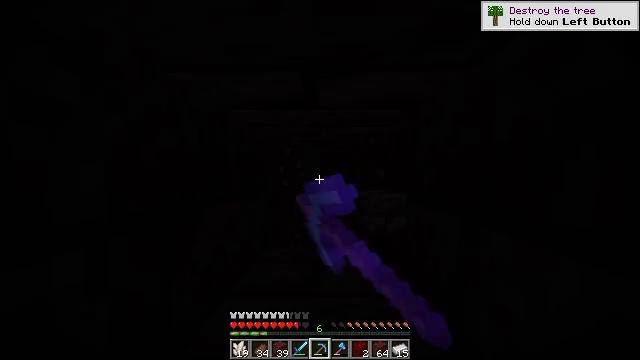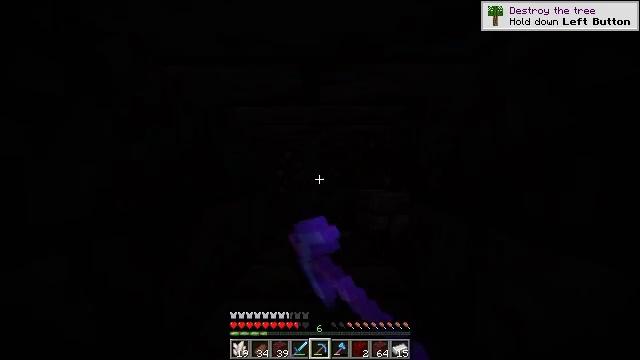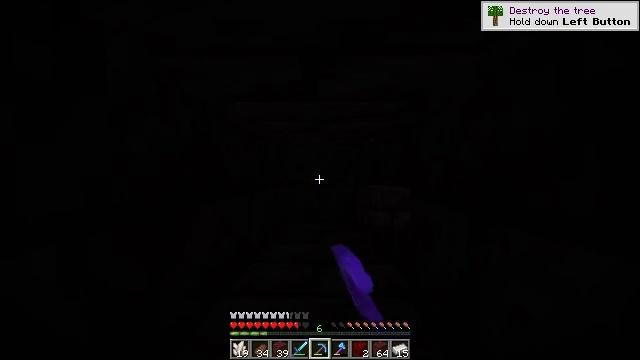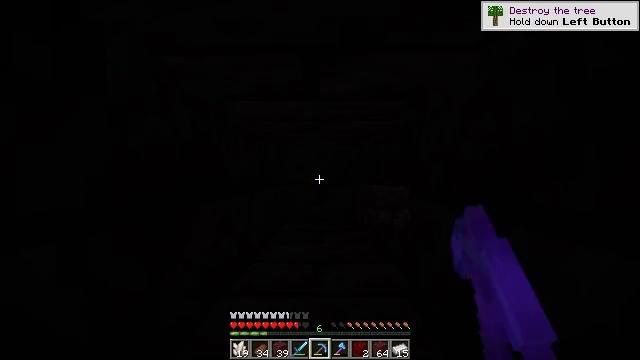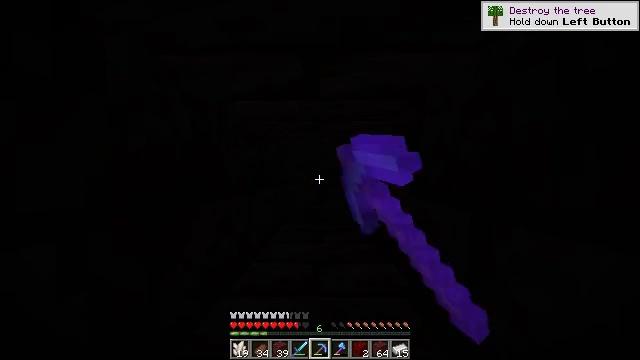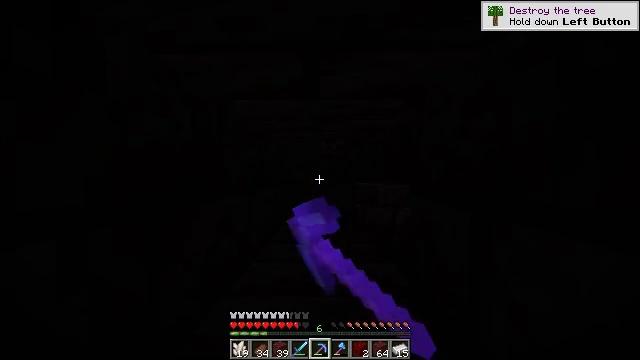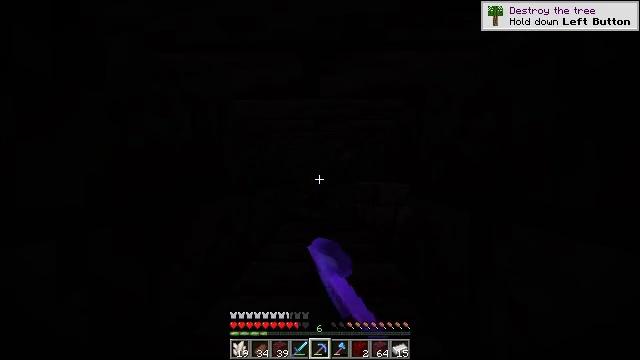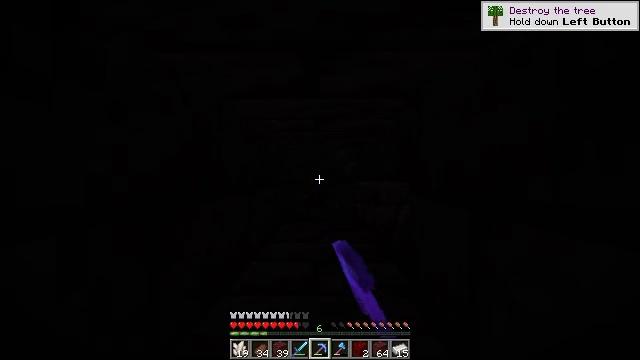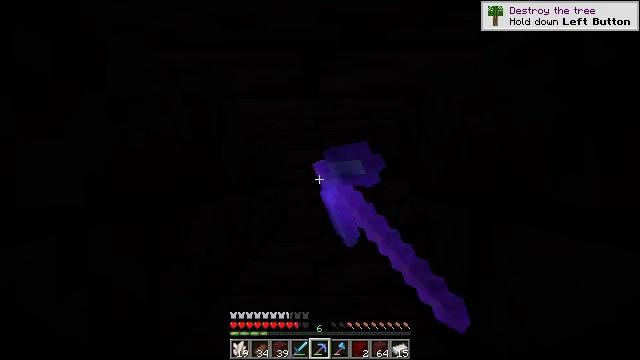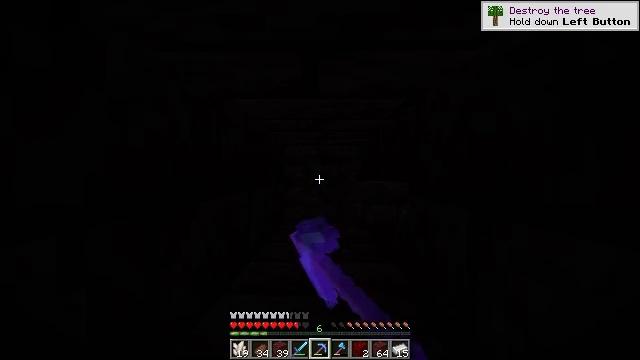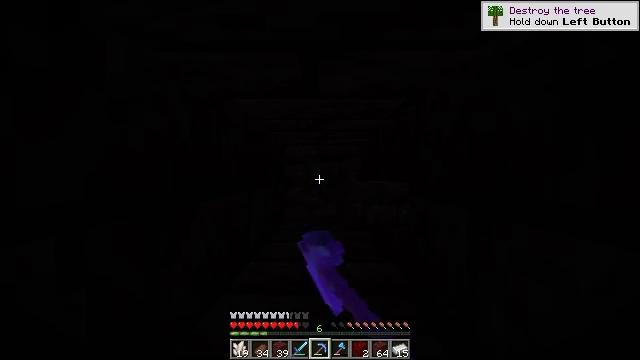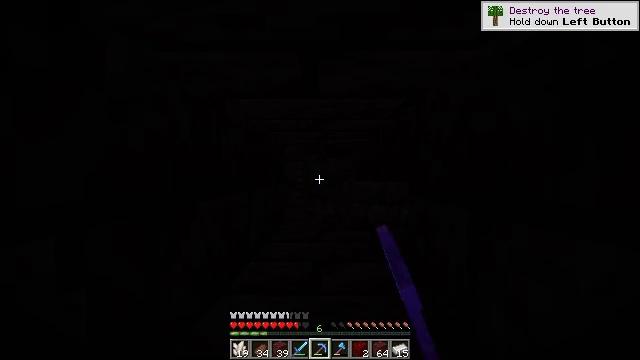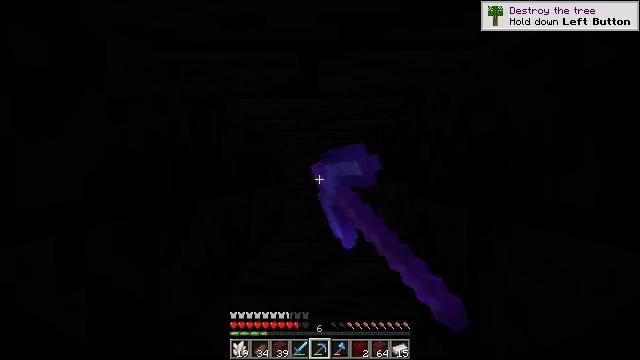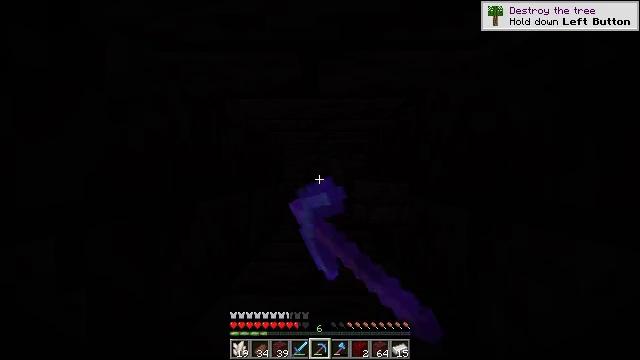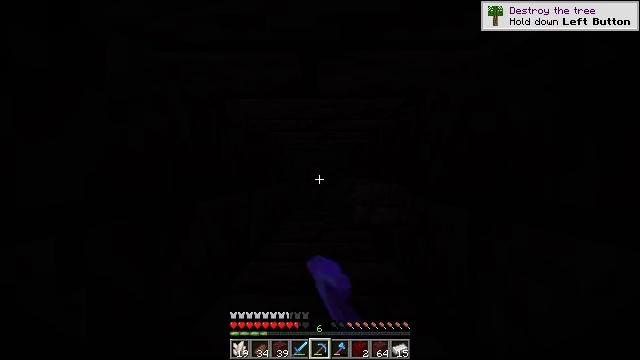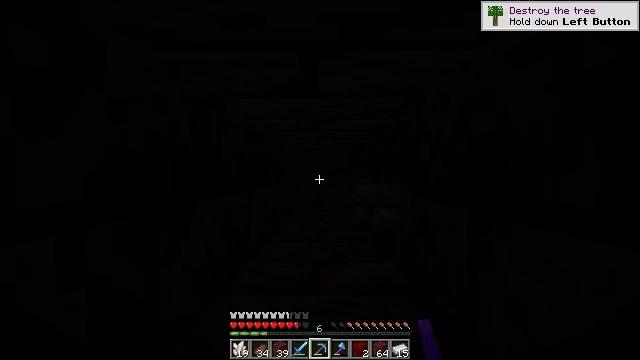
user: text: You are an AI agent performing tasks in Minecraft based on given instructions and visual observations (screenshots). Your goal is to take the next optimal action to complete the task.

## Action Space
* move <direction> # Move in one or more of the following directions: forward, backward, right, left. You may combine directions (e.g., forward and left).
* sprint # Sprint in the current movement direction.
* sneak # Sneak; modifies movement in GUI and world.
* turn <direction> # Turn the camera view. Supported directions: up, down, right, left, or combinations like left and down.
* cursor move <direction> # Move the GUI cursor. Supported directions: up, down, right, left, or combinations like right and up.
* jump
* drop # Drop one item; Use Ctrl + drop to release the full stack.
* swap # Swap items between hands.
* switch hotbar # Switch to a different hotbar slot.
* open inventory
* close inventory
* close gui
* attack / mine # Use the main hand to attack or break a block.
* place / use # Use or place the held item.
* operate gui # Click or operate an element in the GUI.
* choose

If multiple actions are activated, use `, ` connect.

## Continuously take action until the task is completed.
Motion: motion action
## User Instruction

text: Gather polished blackstone bricks.
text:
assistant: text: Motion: move forward, attack / mine
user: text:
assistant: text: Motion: move forward, attack / mine
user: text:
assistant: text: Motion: move forward, attack / mine
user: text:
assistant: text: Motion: attack / mine
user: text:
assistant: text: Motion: attack / mine
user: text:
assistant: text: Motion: attack / mine
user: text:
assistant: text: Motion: attack / mine
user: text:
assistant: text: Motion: attack / mine
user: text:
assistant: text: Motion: attack / mine
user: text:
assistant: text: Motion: attack / mine
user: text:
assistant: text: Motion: attack / mine
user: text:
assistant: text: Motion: attack / mine
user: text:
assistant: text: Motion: attack / mine
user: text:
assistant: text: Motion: attack / mine
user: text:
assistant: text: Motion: attack / mine
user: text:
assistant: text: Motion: attack / mine
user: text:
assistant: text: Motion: attack / mine
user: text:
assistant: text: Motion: attack / mine
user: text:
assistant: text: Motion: attack / mine
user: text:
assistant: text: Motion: attack / mine
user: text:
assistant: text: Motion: attack / mine
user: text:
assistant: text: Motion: attack / mine
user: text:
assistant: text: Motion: attack / mine
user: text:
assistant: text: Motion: attack / mine
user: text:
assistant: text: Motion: attack / mine
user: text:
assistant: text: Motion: attack / mine
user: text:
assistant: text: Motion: attack / mine
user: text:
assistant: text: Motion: attack / mine
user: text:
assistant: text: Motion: attack / mine
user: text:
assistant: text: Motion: attack / mine